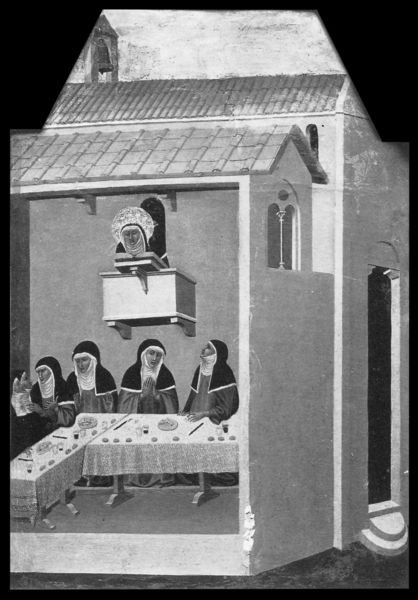
Titel: Umiltà, obwohl sie ungebildet ist, deutet sie im Speisesaal die heilige Perpetua; vom Flügelaltar der Beata Umiltà
Künstler: Pietro Lorenzetti
Institution: Florenz, Galleria degli Uffizi
Schlagwörter: gemälde, frauen, fenster, frau, grau, tisch, tische, tür, zeichnung, dach, gebäude, haus, schleier, wand, bibel, messer, teller, tischtuch, kirche, turm, balkon, italien, ziegel, essen, tafel, foto, buch, kloster, geschirr, nonne, gebet, habit, mahl, mahlzeit, heiligenschein, glocke, besteck, kanzel, mittelalter, predigt, heilige, fresko, abendmahl, abtei, einblick, sechs, hasu, lesung, nonnen, glorie, evangelium, giotto, prspektive, gedecke, 6, nonen, ninne